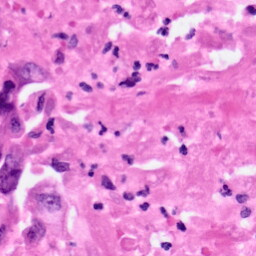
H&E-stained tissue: Pancreatic